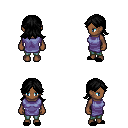
a pixel art fantasy rpg character, female body template, human, dark skin, chain tabard jacket, teal pants, black loose hair, black slippers, four views (front, back, left, right), 2x2 character sprite sheet, small pixel art, hard edges, no anti-aliasing